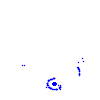
Particle: pion